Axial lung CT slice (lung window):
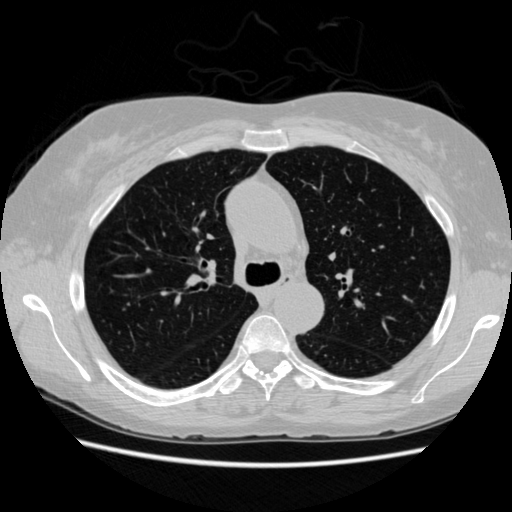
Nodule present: no